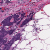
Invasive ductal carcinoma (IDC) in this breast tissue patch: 0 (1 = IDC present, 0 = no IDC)